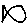
Label: fish